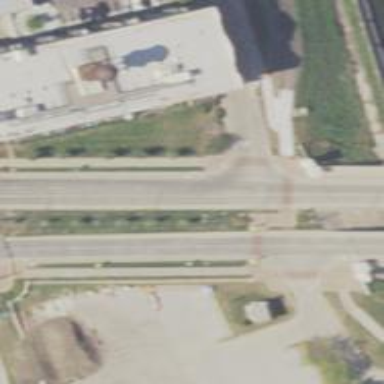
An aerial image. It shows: Marked crossing on cycleway.